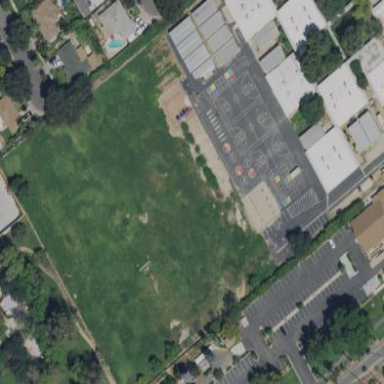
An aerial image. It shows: Asphalt schoolyard.